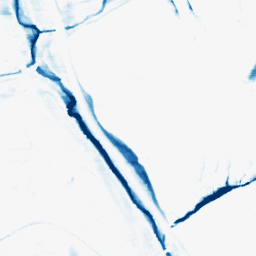
Category: morphological
Decomposition family: morphological_rect
Decomposition parameters: operation: closing
width: 20
height: 5
Upsampling method: cubic_mitchell
Upsampling parameters: scale: 4
Upsampling scale: 4